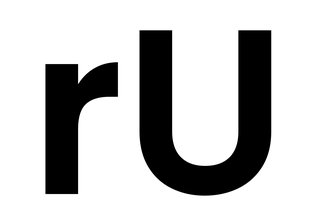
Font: Poppins-SemiBold